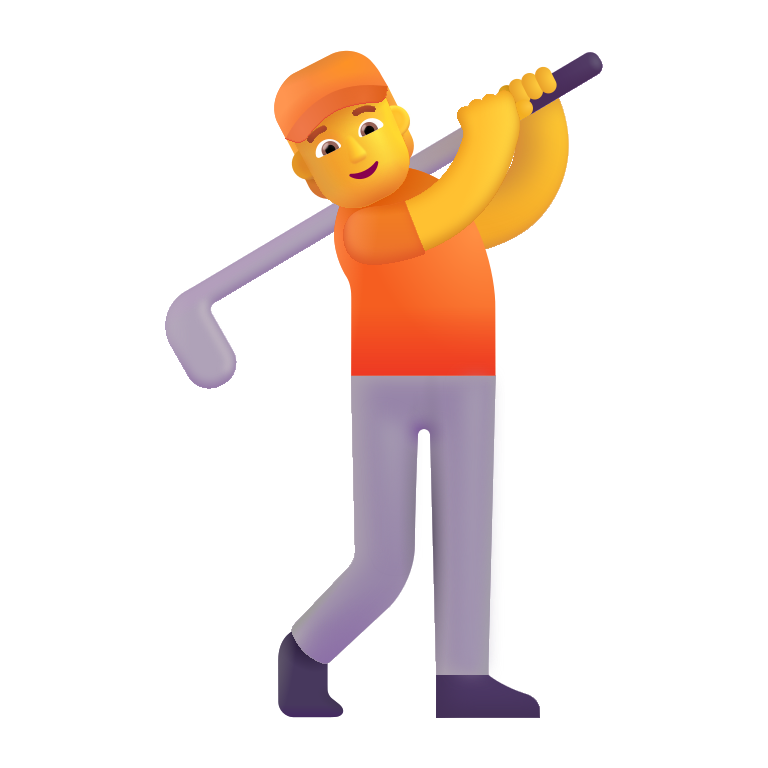
person golfing color default